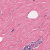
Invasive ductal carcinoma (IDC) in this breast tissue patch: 0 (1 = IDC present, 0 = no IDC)